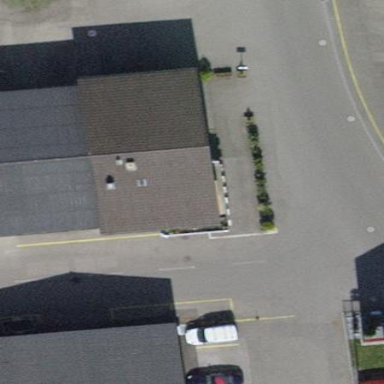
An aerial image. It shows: Industrial building.